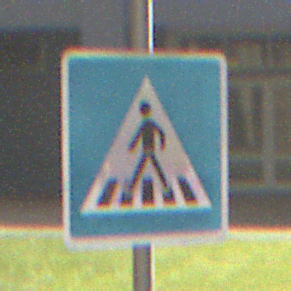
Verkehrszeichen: FussgaengerueberwegRechts
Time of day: MorningAfternoon
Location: Outdoor (Urban)
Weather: PartlyCloudy
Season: NotSpecified
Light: Natural